五年级 · 立体几何学
小明想知道一个土豆的体积, 他将这个土豆浸没在盛有水的量杯中（如图所示）, 这个土豆的体积是 $\quad$ ) $\mathrm{cm}^{3}$ 。

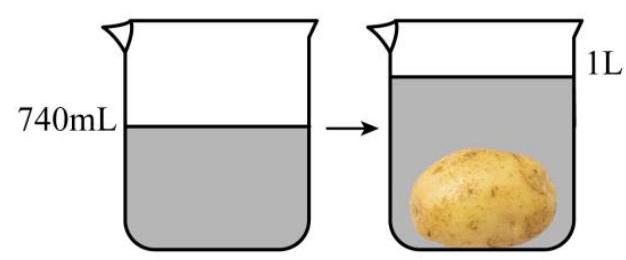
答案: 解260

【分析】土豆的体积等于量杯中放入土豆后上升水的体积, 土豆的体积 $=$ 水和土豆的总体积一容器中原来水的体积, 据此解答。

【详解】 $1 \mathrm{~L}=1000 \mathrm{~cm}^{3}$

$740 \mathrm{~mL}=740 \mathrm{~cm}^{3}$

$1000-740=260\left(\mathrm{~cm}^{3}\right)$

所以, 这个土豆的体积是 $260 \mathrm{~cm}^{3}$ 。

【点睛】掌握不规则物体体积的计算方法是解答题目的关键。